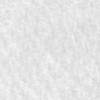
Label: no_change